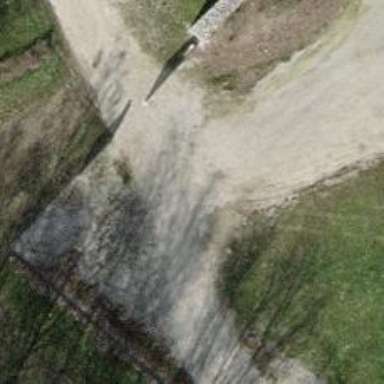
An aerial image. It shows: Service road with fine gravel surface.